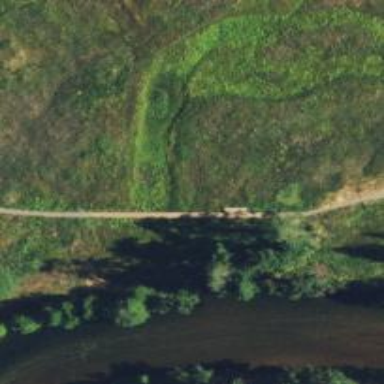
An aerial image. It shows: Path on bridge with excellent trail visibility.